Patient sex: F
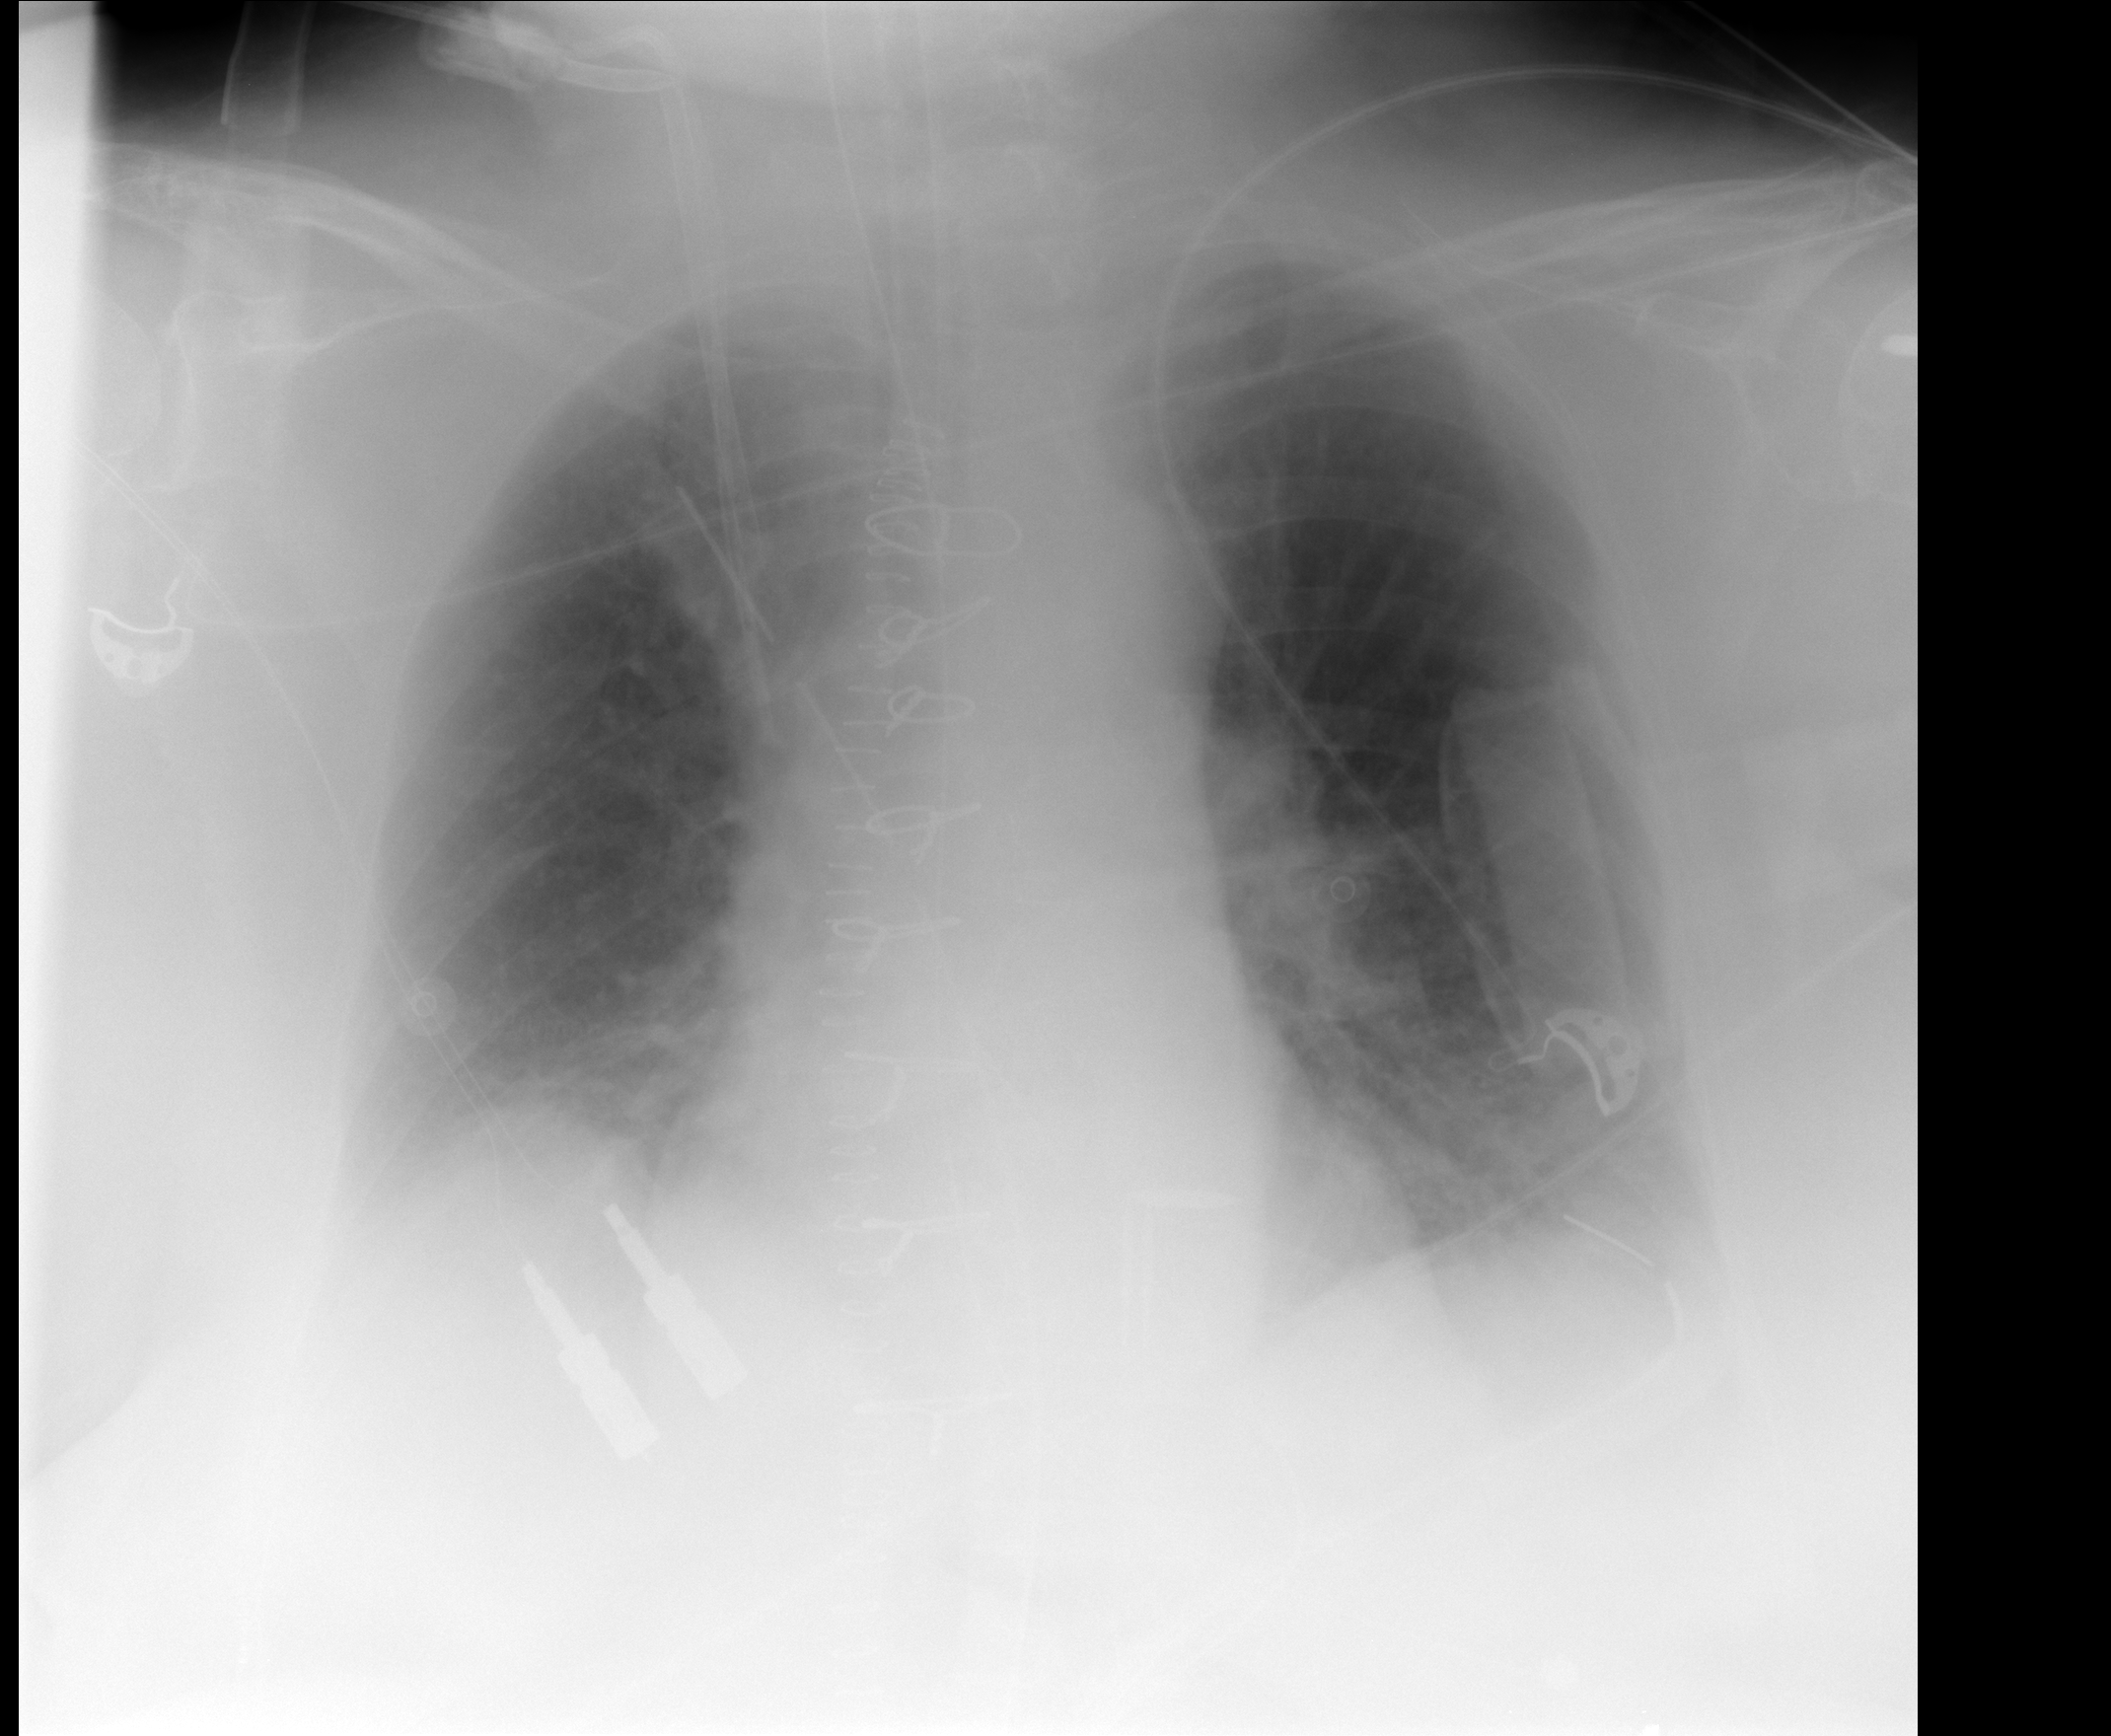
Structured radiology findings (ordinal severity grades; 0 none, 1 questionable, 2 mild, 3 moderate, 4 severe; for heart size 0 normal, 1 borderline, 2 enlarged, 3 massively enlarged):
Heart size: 0
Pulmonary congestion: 0
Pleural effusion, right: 2
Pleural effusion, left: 0
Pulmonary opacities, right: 0
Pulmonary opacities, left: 0
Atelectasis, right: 0
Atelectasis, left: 0